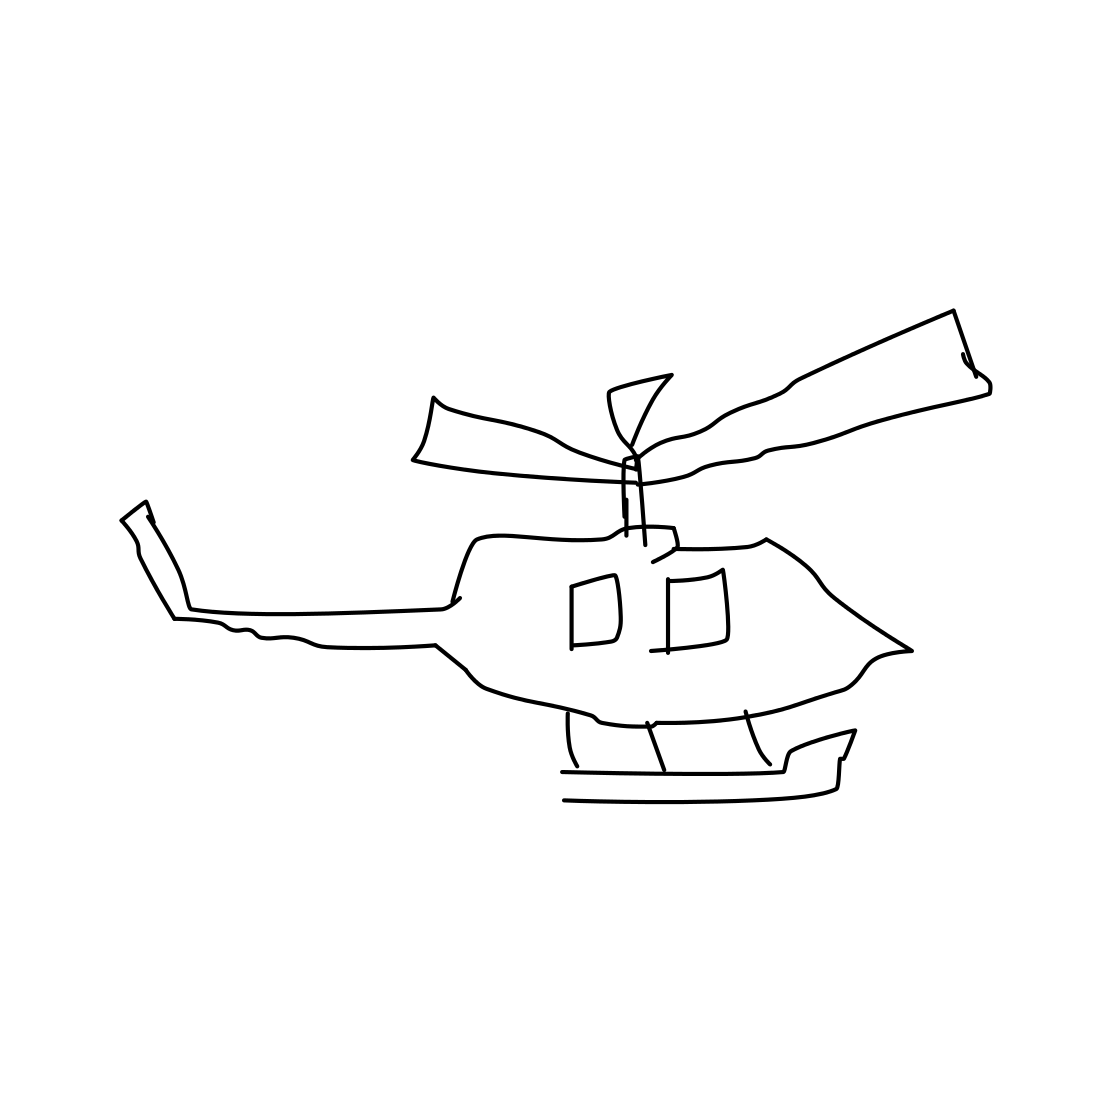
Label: helicopter